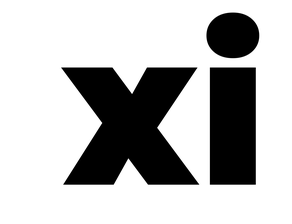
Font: Poppins-Black